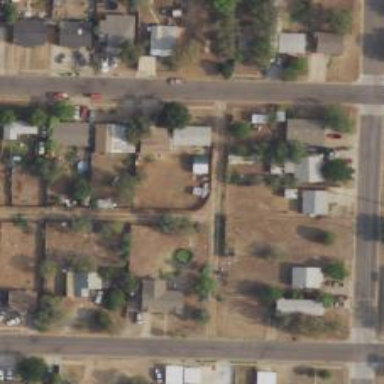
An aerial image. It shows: Alleyway designated as service road.